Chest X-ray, AP view. Patient: 40 years old, sex M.
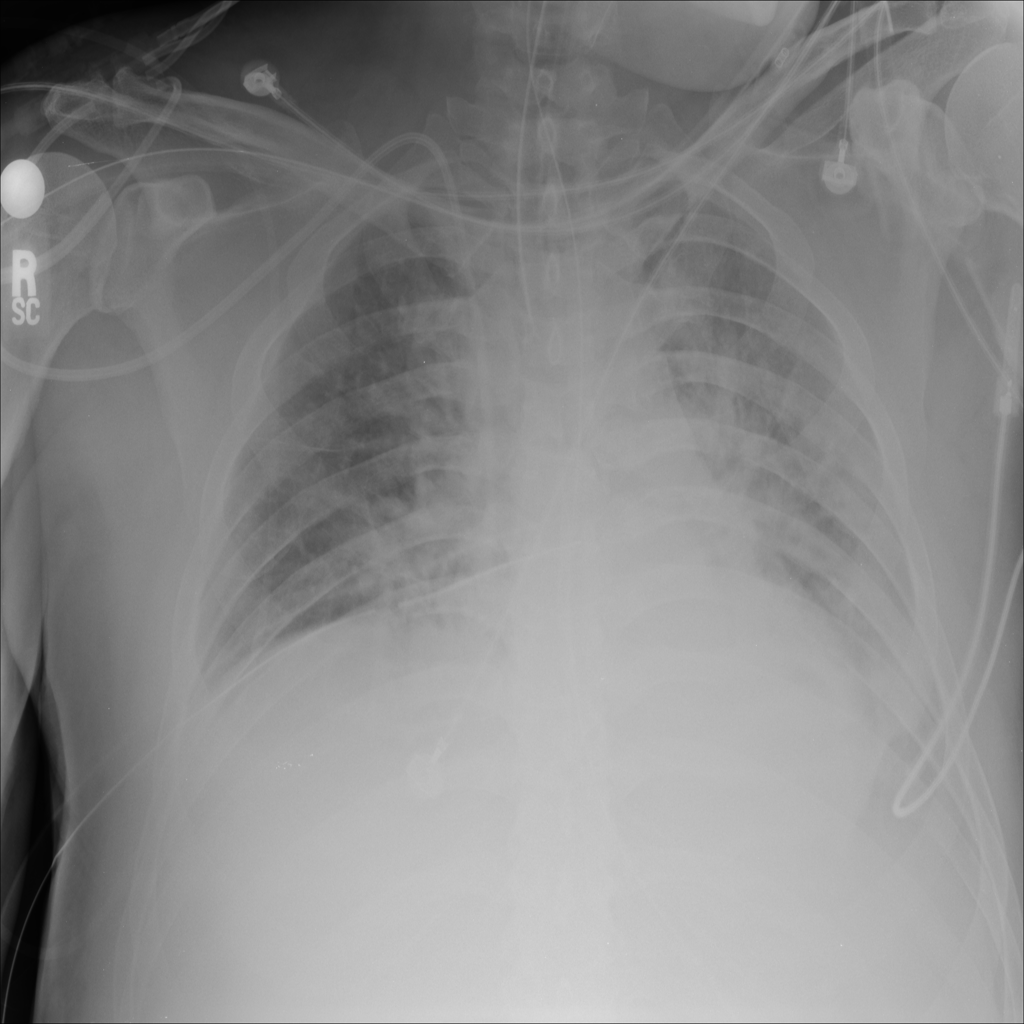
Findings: Infiltration